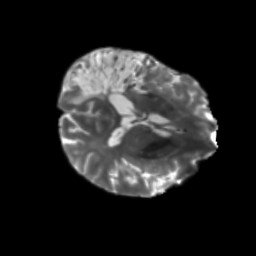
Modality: T2w
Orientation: axial
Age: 58
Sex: male
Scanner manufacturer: siemens
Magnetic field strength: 3 T
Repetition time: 5.25 s
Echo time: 0.08 s